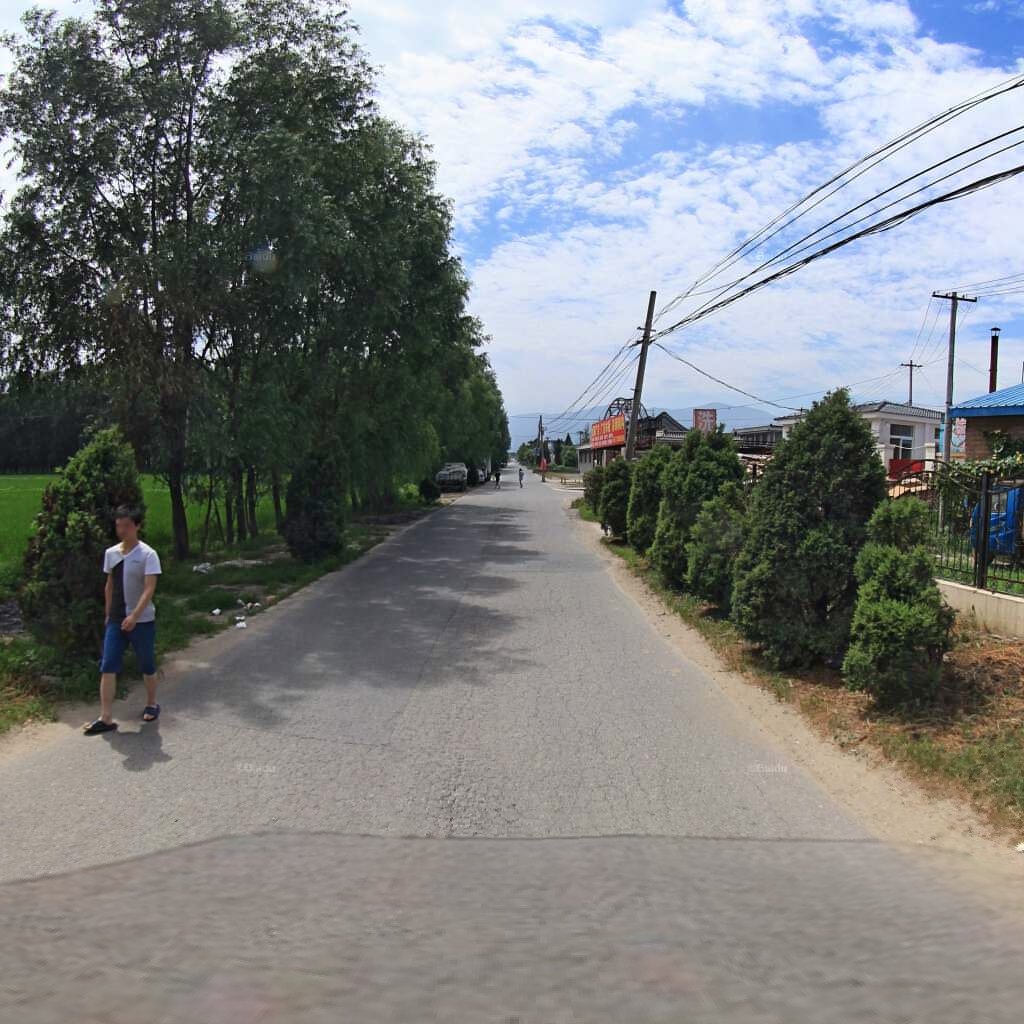
Region: Haidian
Road damage annotations: alligator crack